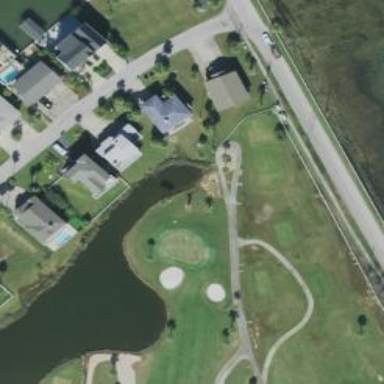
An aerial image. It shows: Path for both road and golf.